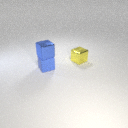
small blue metal cube above small blue rubber cube